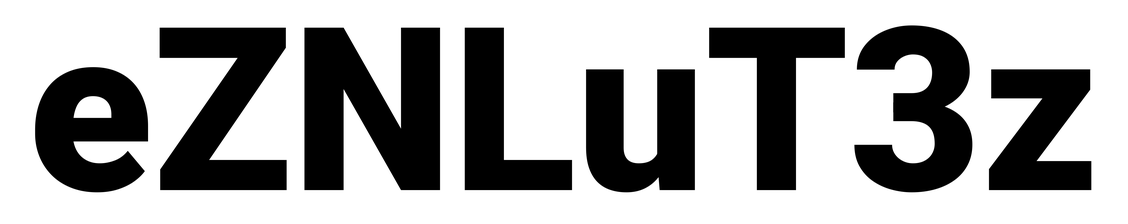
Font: Roboto_Black